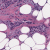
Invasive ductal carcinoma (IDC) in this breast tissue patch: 1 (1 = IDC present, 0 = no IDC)